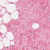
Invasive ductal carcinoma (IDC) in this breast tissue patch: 0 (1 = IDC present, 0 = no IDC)